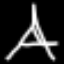
Label: The Eiffel Tower